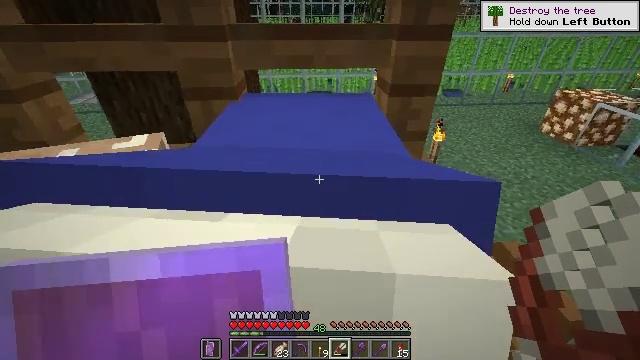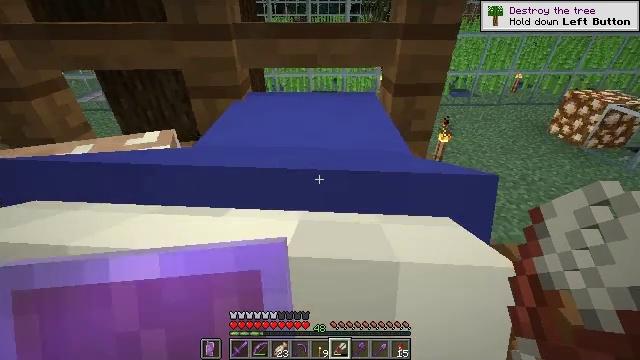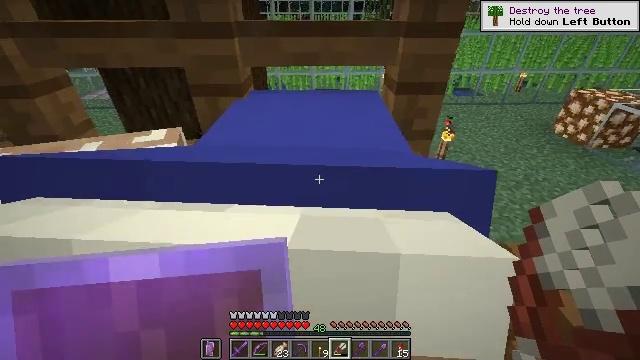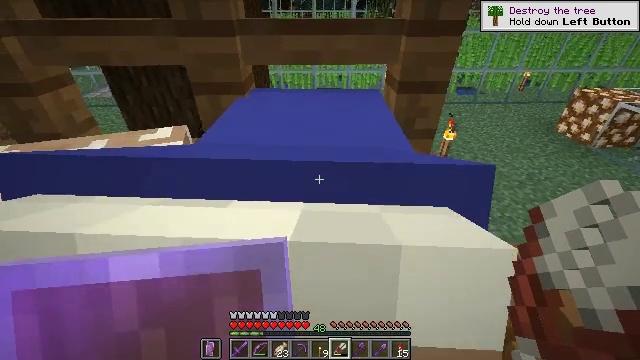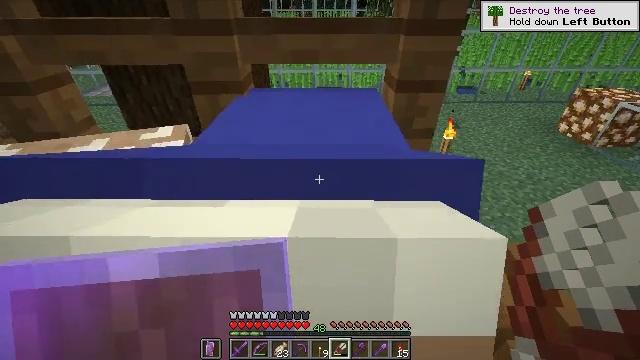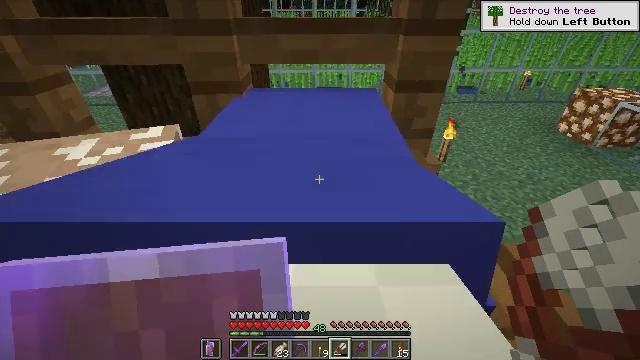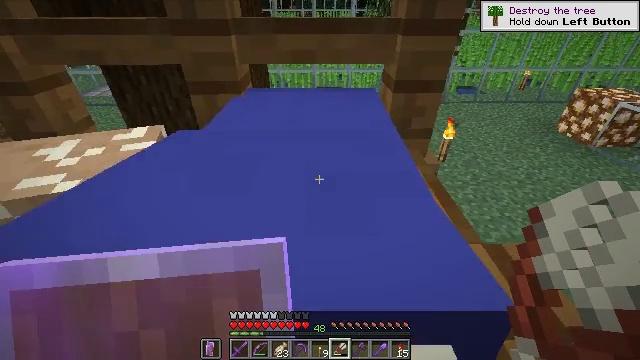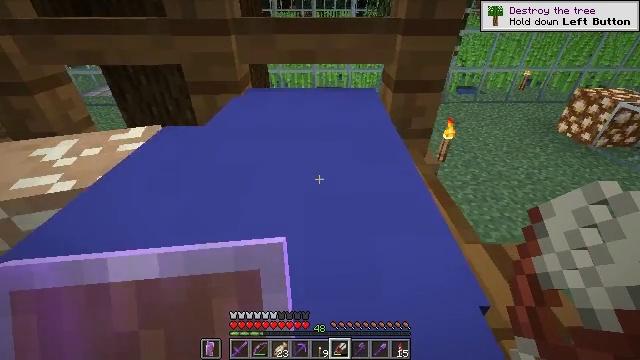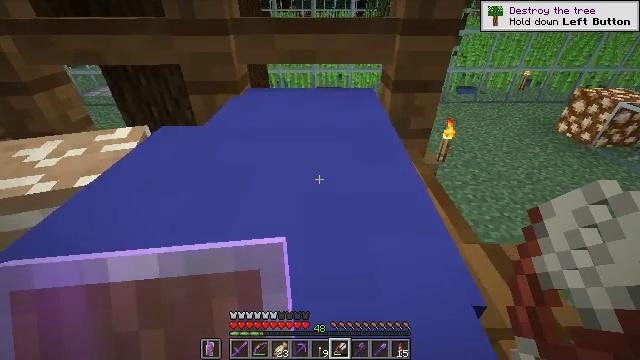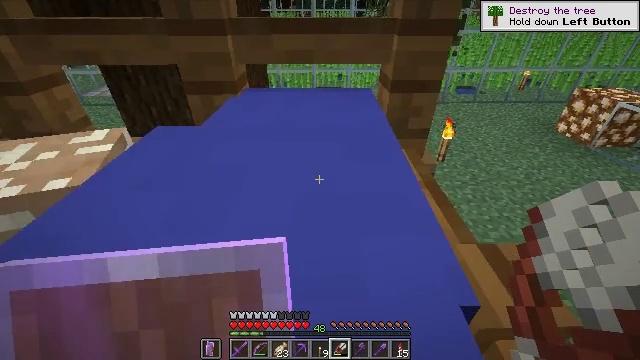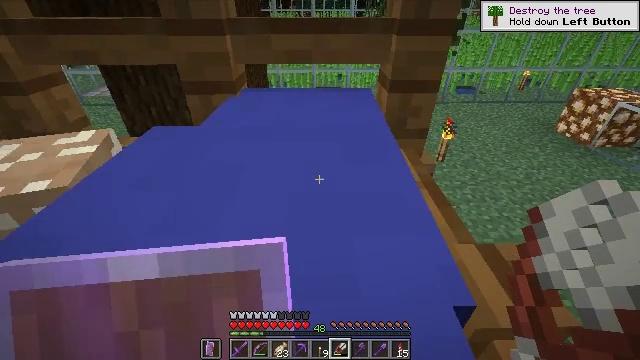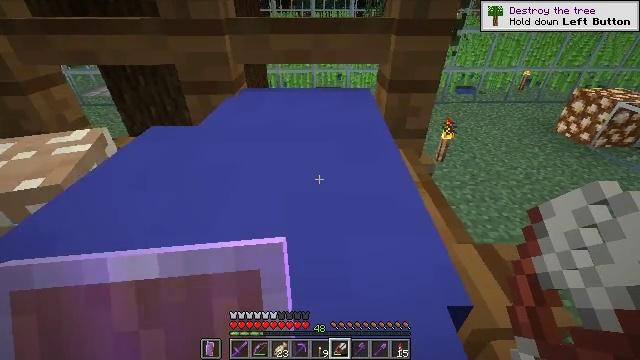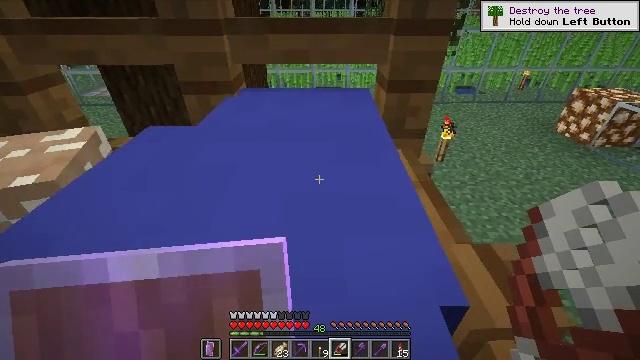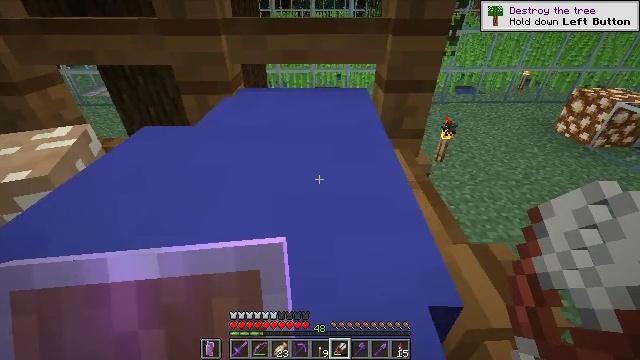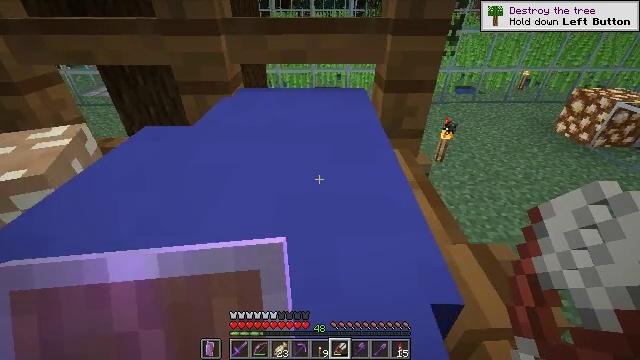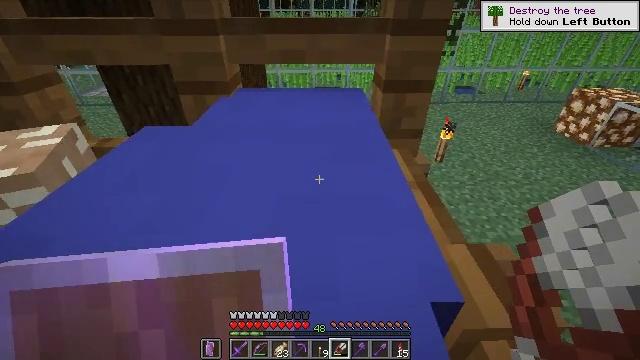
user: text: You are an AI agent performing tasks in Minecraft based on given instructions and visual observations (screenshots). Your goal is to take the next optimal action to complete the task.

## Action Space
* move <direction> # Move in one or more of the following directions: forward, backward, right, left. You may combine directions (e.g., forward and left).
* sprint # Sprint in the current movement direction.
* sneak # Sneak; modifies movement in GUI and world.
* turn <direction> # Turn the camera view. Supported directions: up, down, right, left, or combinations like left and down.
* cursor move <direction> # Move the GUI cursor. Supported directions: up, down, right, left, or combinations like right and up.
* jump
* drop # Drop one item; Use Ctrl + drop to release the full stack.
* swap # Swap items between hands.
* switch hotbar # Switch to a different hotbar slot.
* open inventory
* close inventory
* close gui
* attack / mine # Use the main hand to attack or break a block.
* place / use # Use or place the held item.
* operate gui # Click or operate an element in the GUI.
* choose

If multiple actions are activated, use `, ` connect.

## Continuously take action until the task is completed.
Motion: motion action
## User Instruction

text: craft item air
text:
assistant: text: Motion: turn left
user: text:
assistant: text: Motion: no_op
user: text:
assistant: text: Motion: no_op
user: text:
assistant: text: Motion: use / place
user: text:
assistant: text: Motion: use / place
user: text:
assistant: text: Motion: use / place
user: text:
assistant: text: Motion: use / place
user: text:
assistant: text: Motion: no_op
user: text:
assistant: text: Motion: no_op
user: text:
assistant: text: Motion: no_op
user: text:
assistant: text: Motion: no_op
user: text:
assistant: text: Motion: no_op
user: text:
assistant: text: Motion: no_op
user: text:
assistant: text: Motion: no_op
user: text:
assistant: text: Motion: no_op
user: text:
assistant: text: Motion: no_op
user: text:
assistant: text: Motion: use / place
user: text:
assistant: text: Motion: turn left, use / place
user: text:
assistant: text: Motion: use / place
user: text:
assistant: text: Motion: turn left, use / place
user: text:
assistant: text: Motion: turn left, use / place
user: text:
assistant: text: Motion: use / place
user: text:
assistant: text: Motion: use / place
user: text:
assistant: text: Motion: turn left, use / place
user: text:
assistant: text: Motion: turn left, use / place
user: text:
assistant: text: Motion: use / place
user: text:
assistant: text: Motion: use / place
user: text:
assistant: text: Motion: no_op
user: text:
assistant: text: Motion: no_op
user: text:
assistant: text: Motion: attack / mine